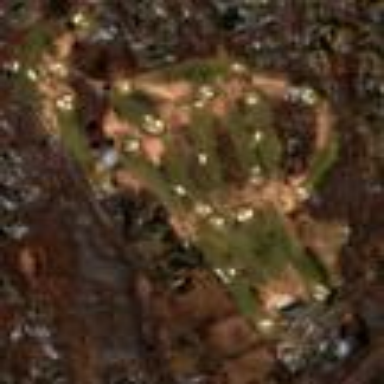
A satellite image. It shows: Golf course.